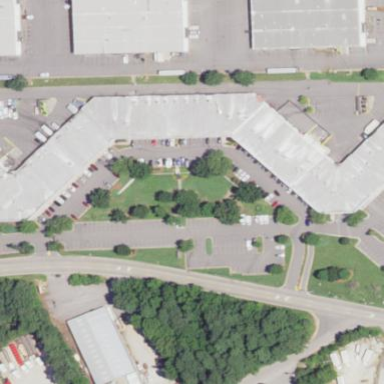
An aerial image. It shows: Commercial building.